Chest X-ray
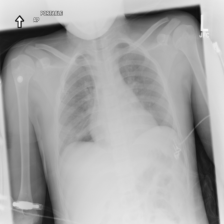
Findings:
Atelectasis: negative
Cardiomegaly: negative
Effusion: negative
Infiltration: negative
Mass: negative
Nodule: negative
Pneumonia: negative
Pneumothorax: negative
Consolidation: negative
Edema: negative
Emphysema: negative
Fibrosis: negative
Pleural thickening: negative
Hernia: negative